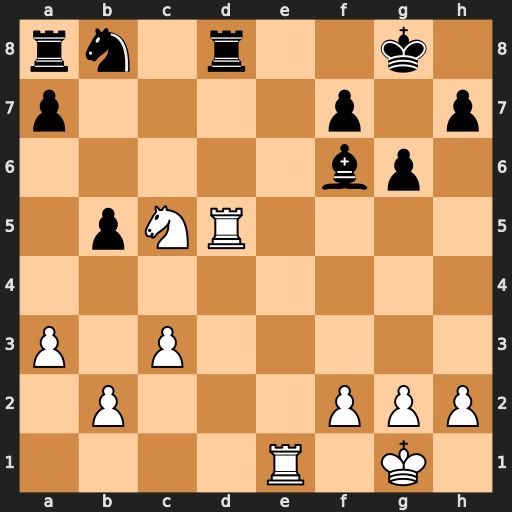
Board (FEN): rn1r2k1/p4p1p/5bp1/1pNR4/8/P1P5/1P3PPP/4R1K1
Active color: w
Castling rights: -
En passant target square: -
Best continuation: Rxd8+ Bxd8 Re8+ Kg7 Rxd8